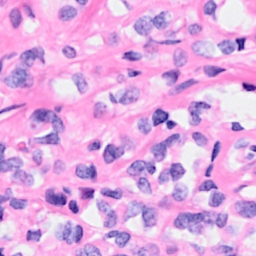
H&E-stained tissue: Breast